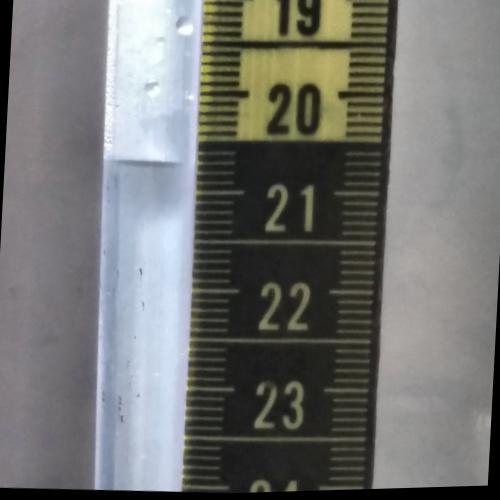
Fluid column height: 20.7 cm